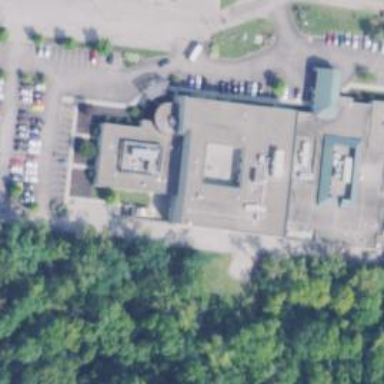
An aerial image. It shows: Hospital providing healthcare services.